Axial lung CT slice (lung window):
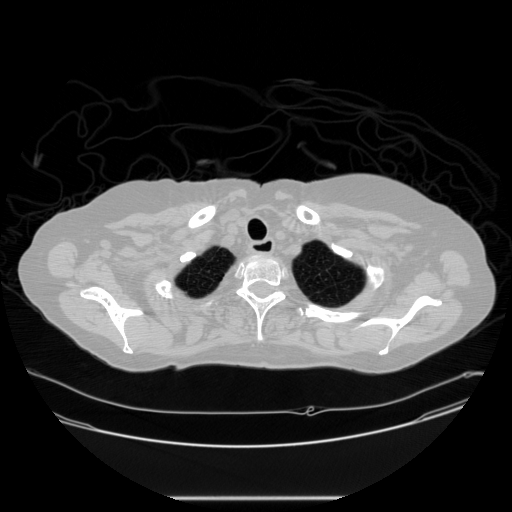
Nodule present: no